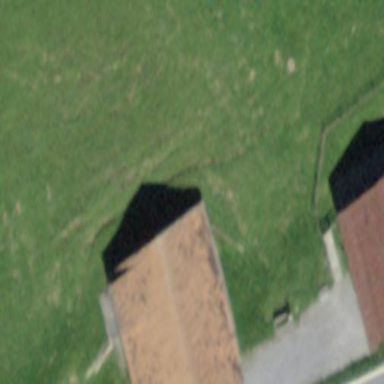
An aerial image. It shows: Barn.